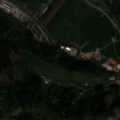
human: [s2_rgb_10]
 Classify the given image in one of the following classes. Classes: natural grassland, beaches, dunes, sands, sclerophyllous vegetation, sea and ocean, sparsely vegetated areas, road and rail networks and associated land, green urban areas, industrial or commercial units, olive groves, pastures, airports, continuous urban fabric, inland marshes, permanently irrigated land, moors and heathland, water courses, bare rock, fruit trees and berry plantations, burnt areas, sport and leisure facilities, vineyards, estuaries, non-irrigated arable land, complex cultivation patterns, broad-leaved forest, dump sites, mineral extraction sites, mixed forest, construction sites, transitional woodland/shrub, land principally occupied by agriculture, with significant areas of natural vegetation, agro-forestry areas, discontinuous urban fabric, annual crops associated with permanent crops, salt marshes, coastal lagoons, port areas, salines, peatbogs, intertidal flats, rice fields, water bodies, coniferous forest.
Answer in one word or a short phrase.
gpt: discontinuous urban fabric, pastures, complex cultivation patterns, coniferous forest, mixed forest